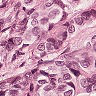
Metastatic tissue present: yes